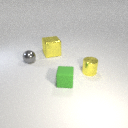
small green rubber cube in front of small gray metal sphere